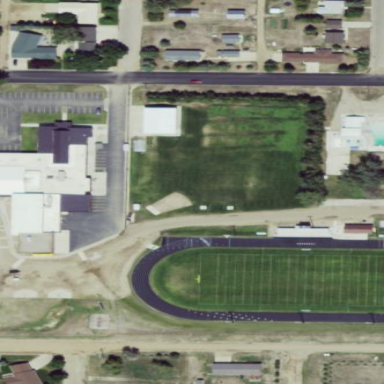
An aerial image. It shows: School.